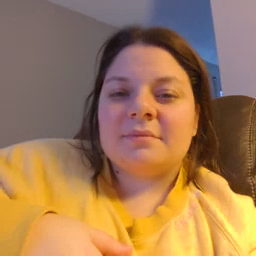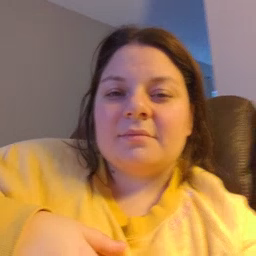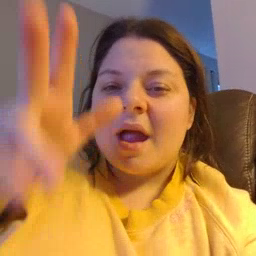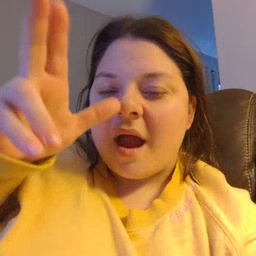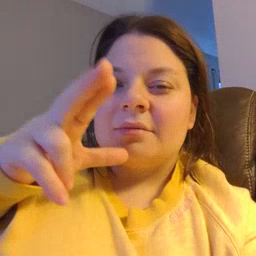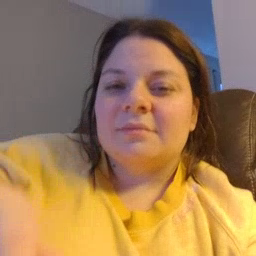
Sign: hen